Question: I'm currently generating 2d Perlin noise to a 2d array and (after interpolation) rendering the results held as a height map (essentially 'array[x][z] = y').
This is fine for one array, but not for tile loading based on the camera position, and I'm having difficulty where the tiles should meet at the seam.
[Noise Tiles]

My best attempt has been to generate a large 2d array of the base noise (-1 to 1), then have each tile as an object that stores an offset value for the base grid (which part of the noise to read).
This has allowed me to sample (for interpolation) areas of the base grid that are much larger than the tile array, but it still not lining up!
My objective is to have a flycam that loads tiles as it moves, and can travel without repeating.
---
Is this approach of 2d arrays solid enough to handle the objective?
If so, how can it be implemented to tile or wrap correctly?
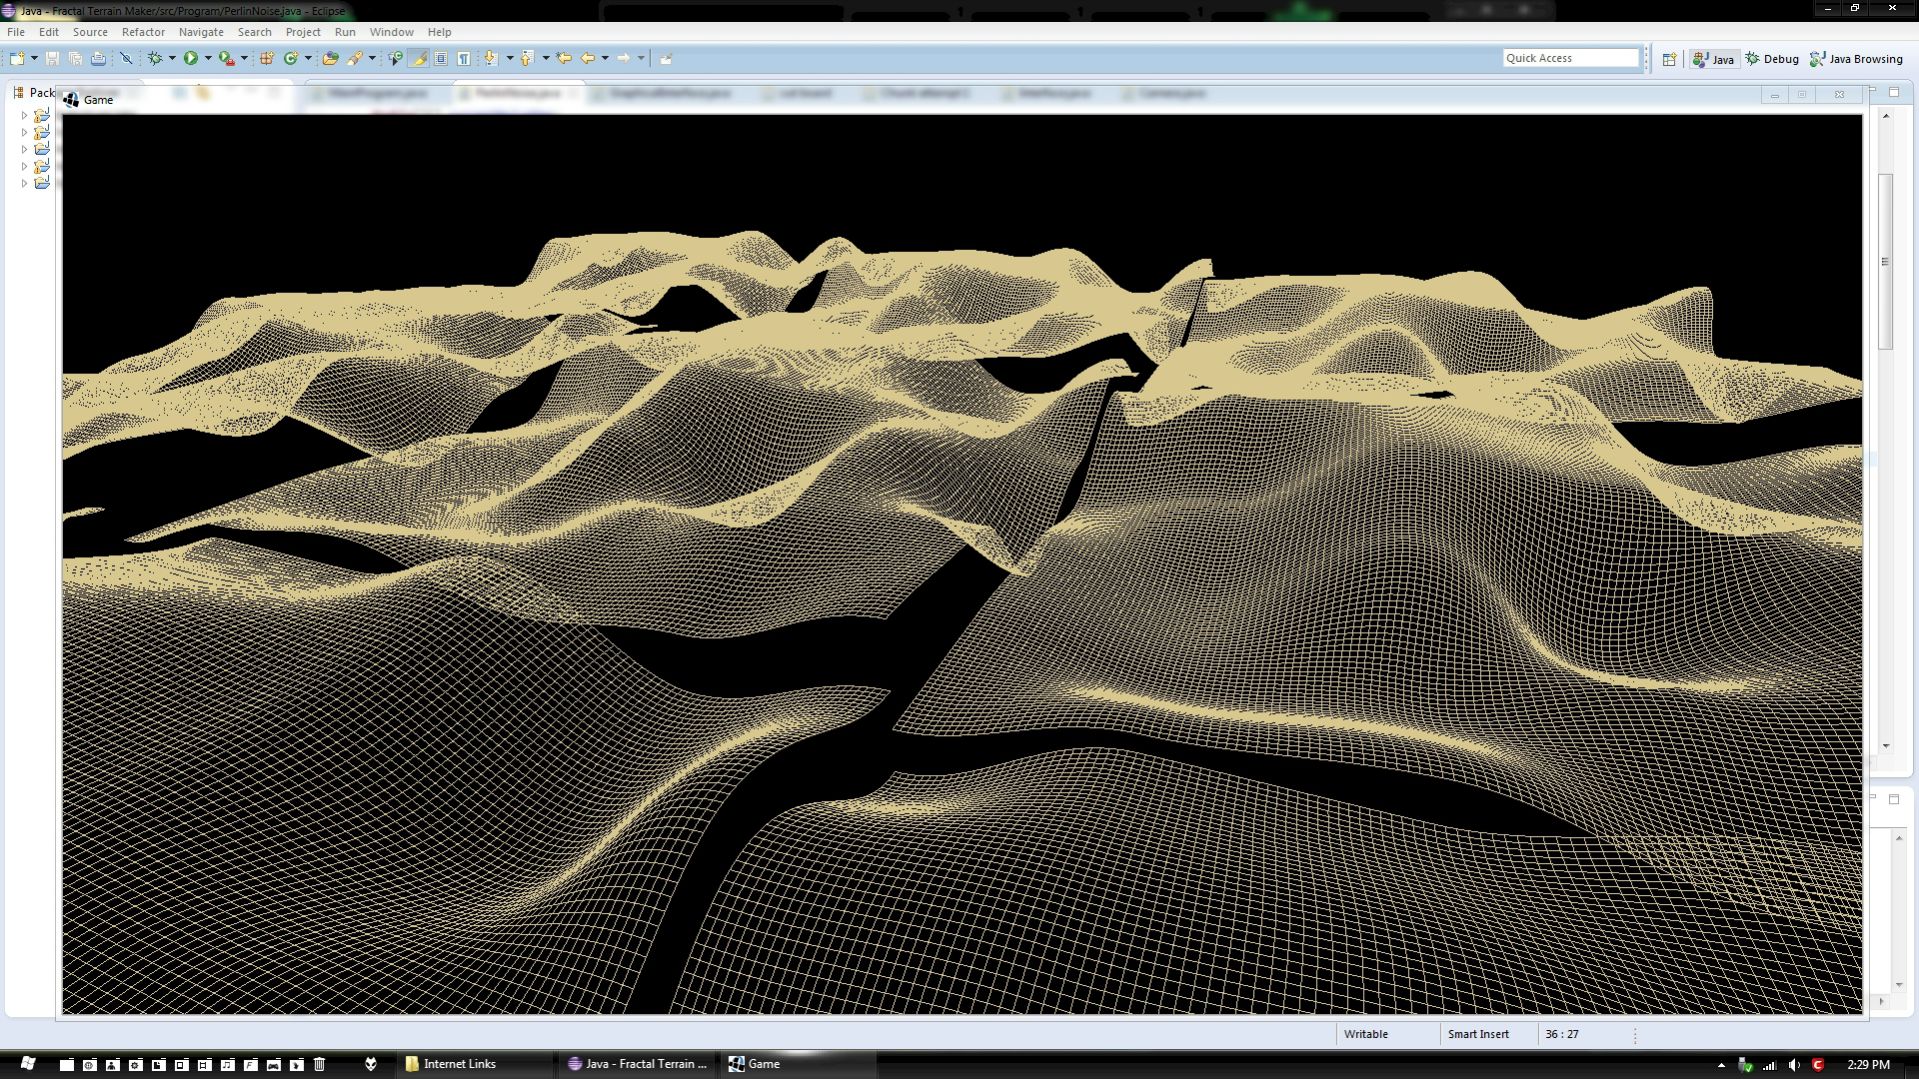
Answer: I have had similar problems before and after of tweaking and testing I've come to the conclusion that just plain 2D perlin noise as is will never look like natural terrain, it's essentially white noise(ie no huge mountains or valleys, just hills close together)
What I recently found as the way to go is by making a fractal out of multiple Perlin Noises but with different "resolutions" -if you will, added together to get custom terrain resolution using different octaves(ie higher octave = higher noise in your terrain). I usually go about using gain = 0.5(this really do not have to be changed much, it looks pretty good as is), and octaves = ~16
'''
float fractal(int x,int y,float gridSubs,float gain,int octaves){
float total = 0;
float freq = 1.0/gridSubs;
float amp = gain;
for(int f=0;f<octaves;f++){
total += noise(x*freq,y*freq)*amp;
freq *= 2.0;
amp *= gain;
}
return total;
}
'''
<URL>
If you replace your noise() function with this you might get better looking results in the end.
---
As for your problem with your seams you probably have the coordinate offset in the noise function call for each chunk set wrongly, it should look somewhat like this:
'''
noise( localX * tileSize + (chunkX * chunkSize) , localZ * tileSize + (chunkZ * chunkSize) );
'''
You might have to add some resolution koefficent to make the noise somewhat smooth.
---
Now You said you are storing the heightvalues in a 2D heightMap, now that is fine and makes the heightvalues easy to access if you need to update them often or need to access them easily.
The problem with this is the size of the array easily get very large, and by that I mean, Very large. With my past experiences I could get a small map(can't remember size, but smaller than yours) to eat up 4Gb of my RAM just by loading it. I did use a float array though so using an integer array could have reduced the memory usage slightly.
How I do it now is I just recalculate each point in the terrain whenever I need to update the geometry, how I currently have set it up it does introduce a slight lagspike each time the terrain is changed when moving around. The benefit is that I can have a 4times larger map with greater detail and still use about 1-2Gb of RAM.
Since what I understood, you simply want to move around the terrain and look at it. This would benefit from not storing the heightmap in an array, since you do not really need the values after you have generated the terrain(this may differ if you are manually smoothing out the terrain).
---